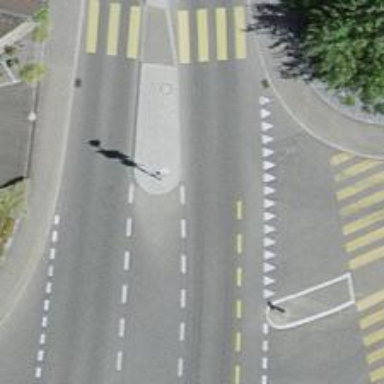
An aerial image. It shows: Crossing on the road.